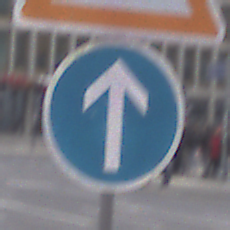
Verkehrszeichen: VorgeschriebeneFahrtrichtungGeradeaus
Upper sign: Lichtzeichenanlage
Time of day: MorningAfternoon
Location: Outdoor (Urban)
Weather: Overcast
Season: NotSpecified
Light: Natural